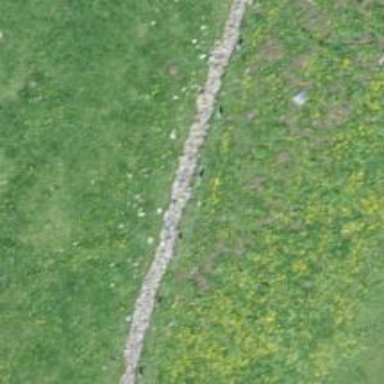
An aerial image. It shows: Wall barrier.